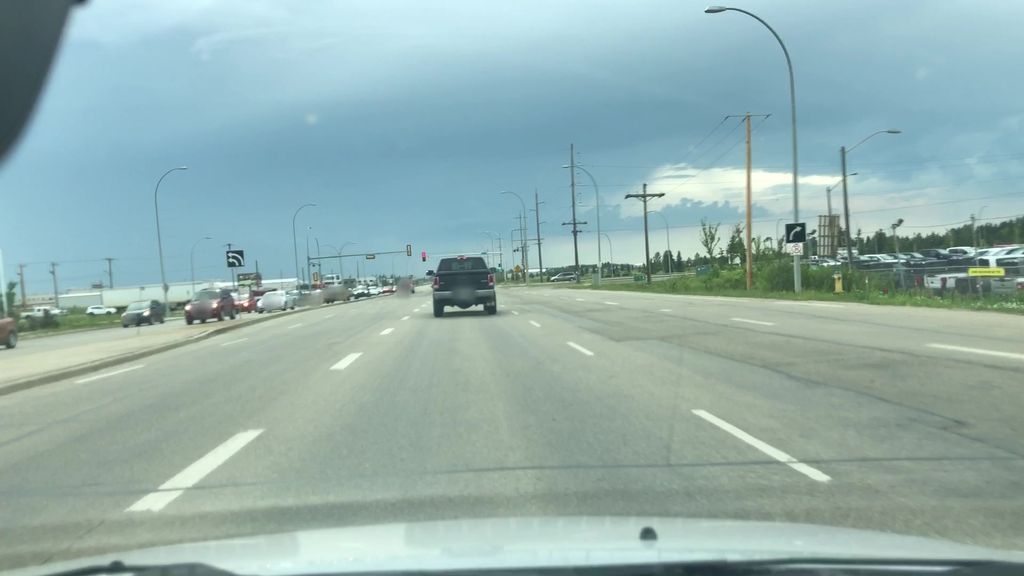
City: edmonton